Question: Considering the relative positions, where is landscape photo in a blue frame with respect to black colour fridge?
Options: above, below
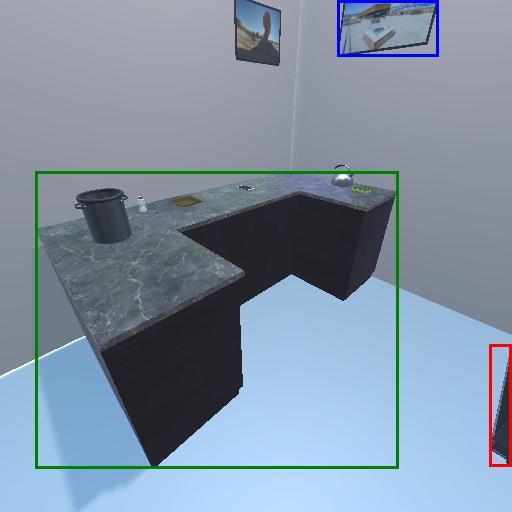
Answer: above